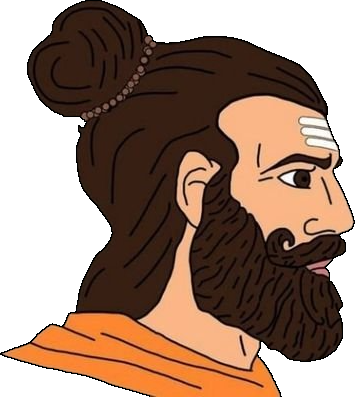
Label: 4_Yes_Chad